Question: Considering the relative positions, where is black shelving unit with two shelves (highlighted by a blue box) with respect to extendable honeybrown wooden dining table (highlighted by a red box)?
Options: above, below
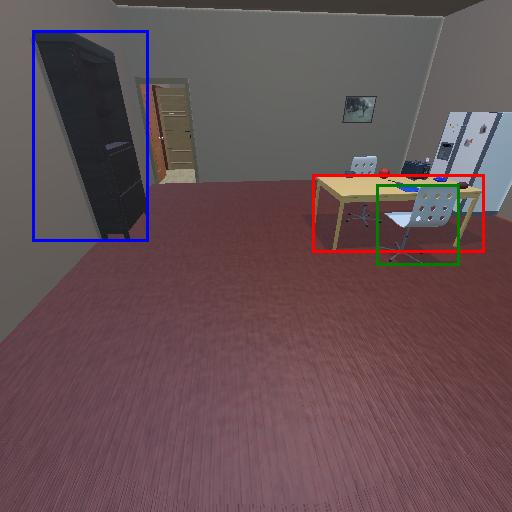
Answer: above